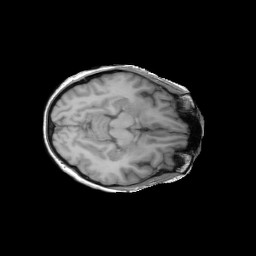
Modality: T1w
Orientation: axial
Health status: ill
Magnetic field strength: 3 T